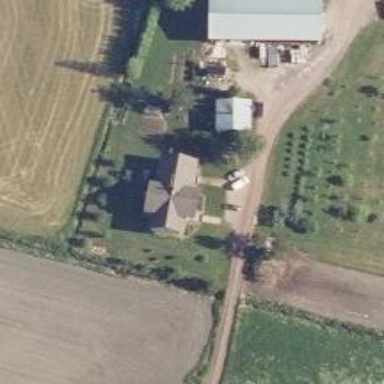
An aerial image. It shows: Farm.